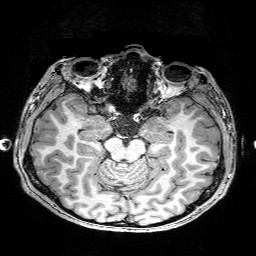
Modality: T1w
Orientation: coronal
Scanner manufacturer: siemens
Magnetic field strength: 3 T
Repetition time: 2.25 s
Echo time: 0.00418 s